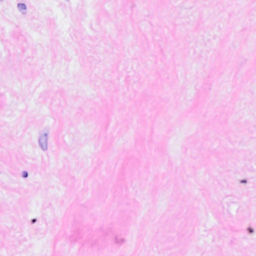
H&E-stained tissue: Breast